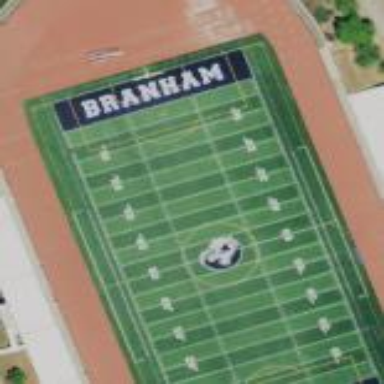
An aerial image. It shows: Pitch for American football with artificial turf surface.